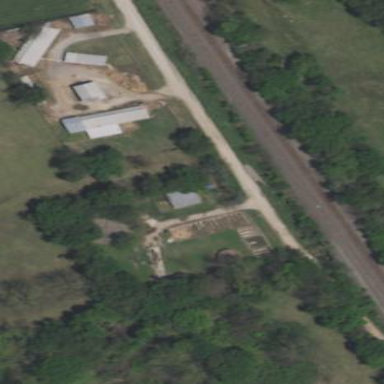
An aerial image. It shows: Animal shelter.